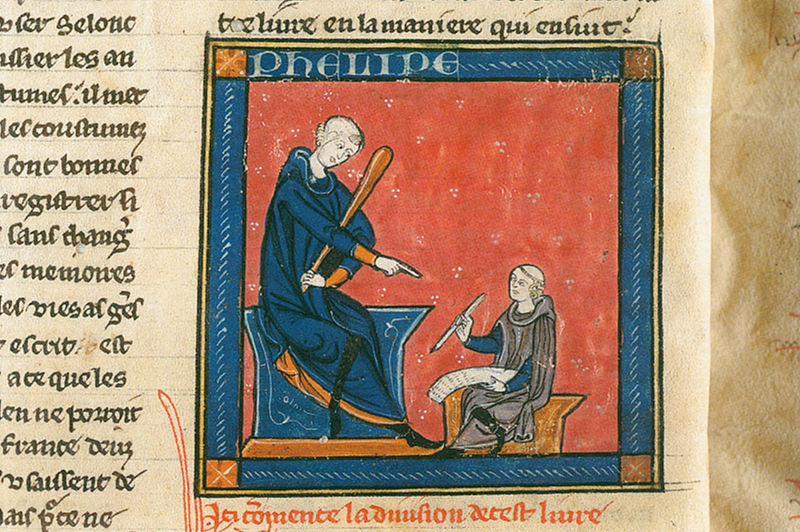
Titel: Coutumes de Beauvaisis
Künstler: Philippe de Beaumanoir
Institution: Berlin, Staatsbibliothek
Schlagwörter: blau, feder, hand, mann, umhang, sitzen, finger, männer, orange, schwarz, stuhl, rot, teppich, bibel, rahmen, bild, gewand, sitzend, kind, stock, schrift, papier, sitz, lehrer, stab, klein, bank, französisch, thron, ornamente, junge, buch, zettel, groß, seite, illustration, knüppel, text, strafe, initiale, stift, pult, buchseite, französich, pergament, schreiben, priester, mönch, fingerzeig, mönche, schriftrolle, gelehrter, schreiber, schüler, lernen, griffel, keule, miniatur, quadrat, handschrift, zepter, tonsur, latein, stifter, papyrus, buchmalerei, scriptorium, altertum, altertümlich, schreiberling, bestrafung, illuminiert, handschrfit, klatze, pfilipp, phelipe, fingerzeg, strafarbeit